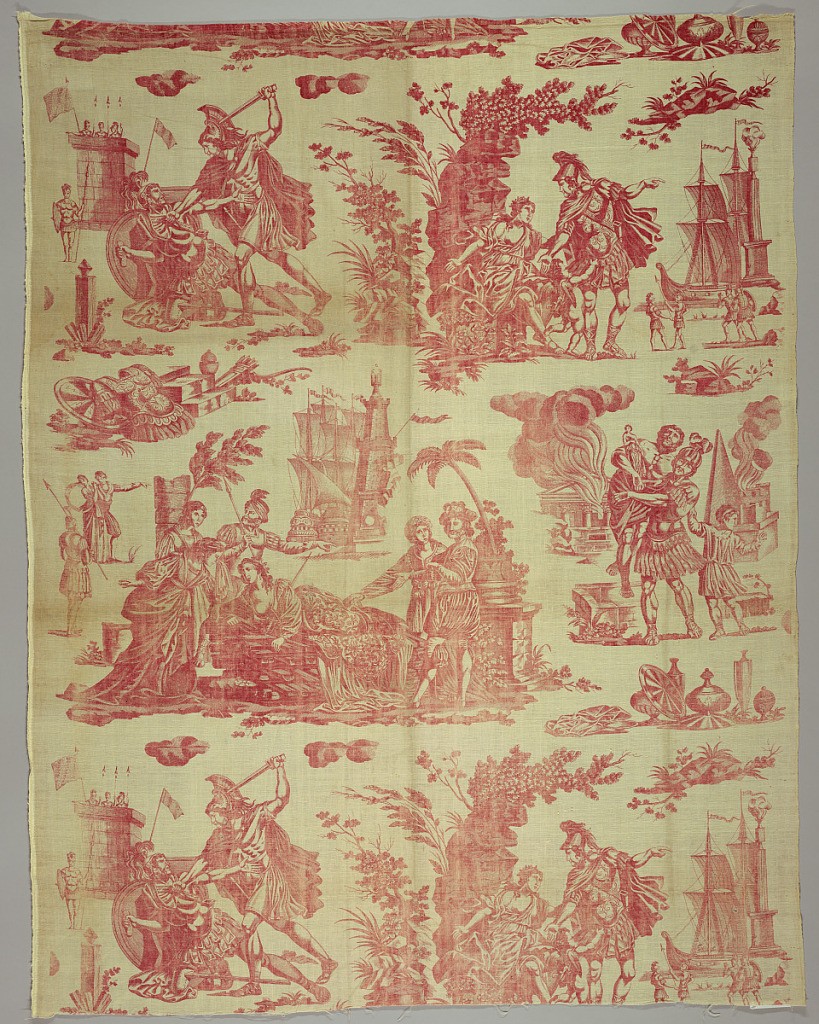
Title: La Mort de Didon
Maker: Petitpierre et Cie, Nantes, France, 1770–1848
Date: ca. 1790
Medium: cotton Technique: printed by engraved plate on plain weave
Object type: Textile
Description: Scenes of people in classical dress illustrating a story from Virgil's Aeneid that inspired two operas in eighteenth-century France.  Aeneas leaves Troy in flames carrying his father Anchises in his arms, Aeneas abandons Dido who then kills herself, and Aeneas kills Turmus. In red on white.